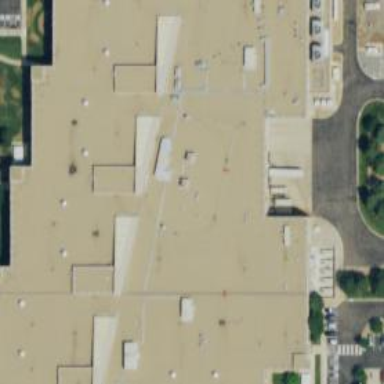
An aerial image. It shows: Industrial building.